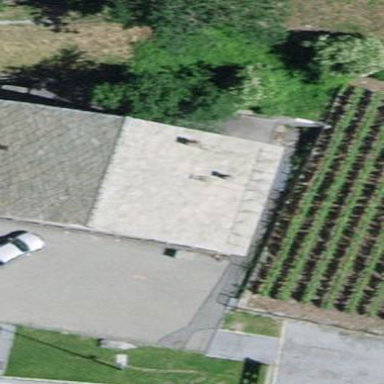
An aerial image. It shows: Building with gabled roof oriented across.